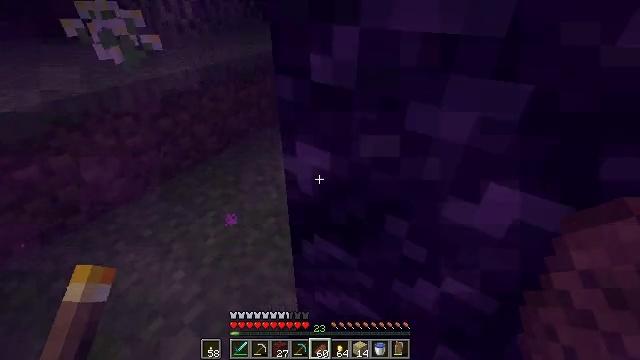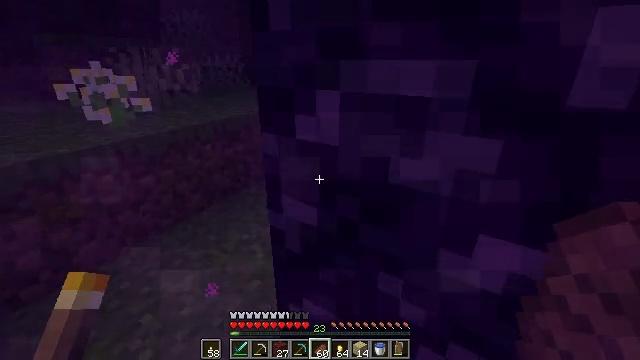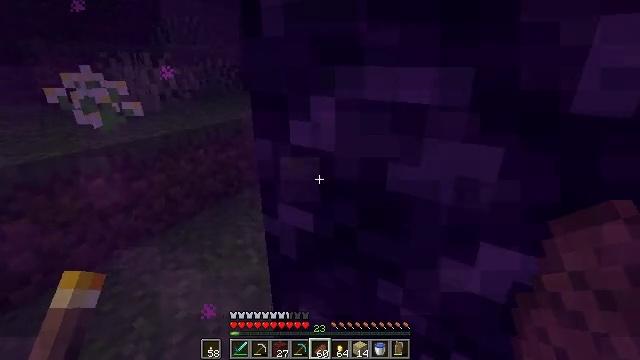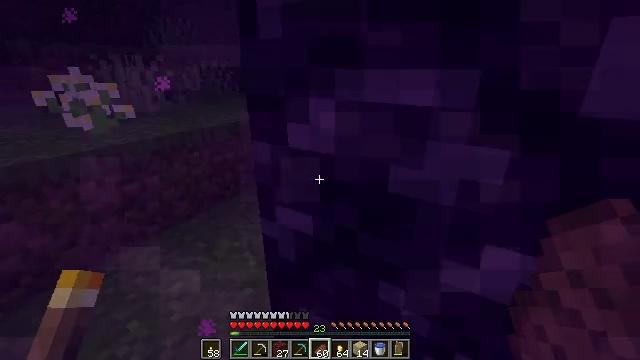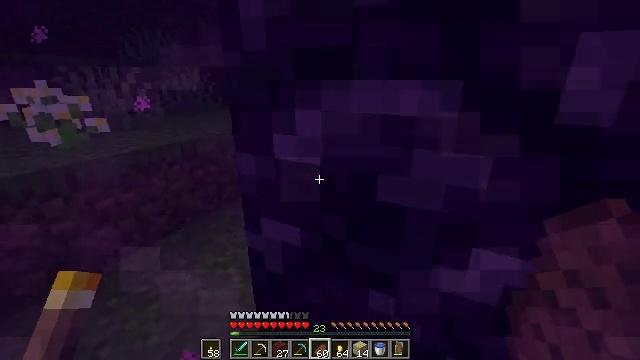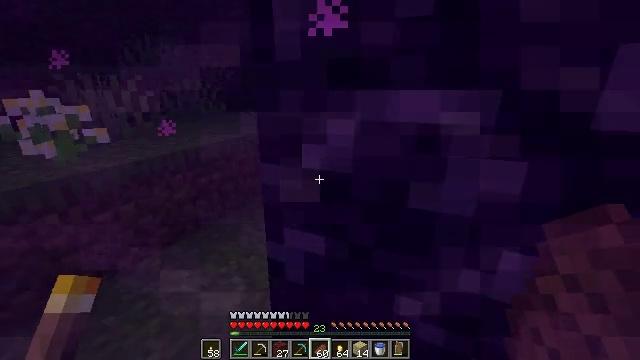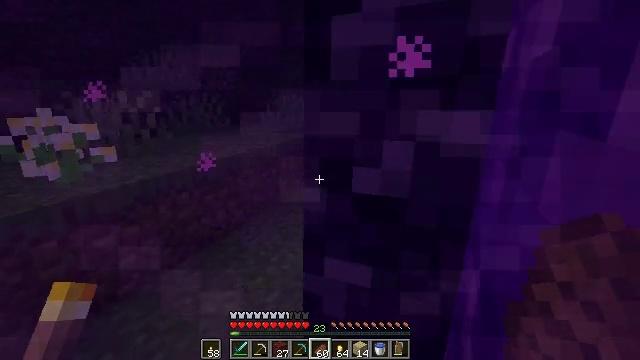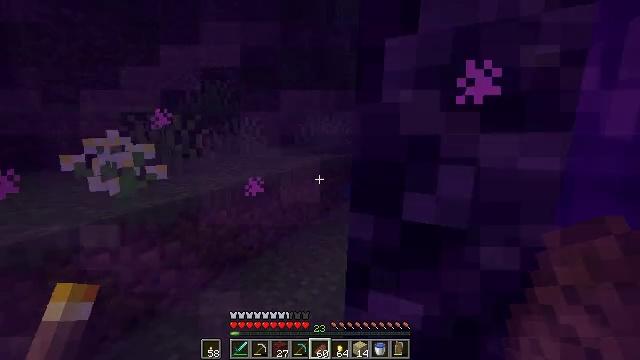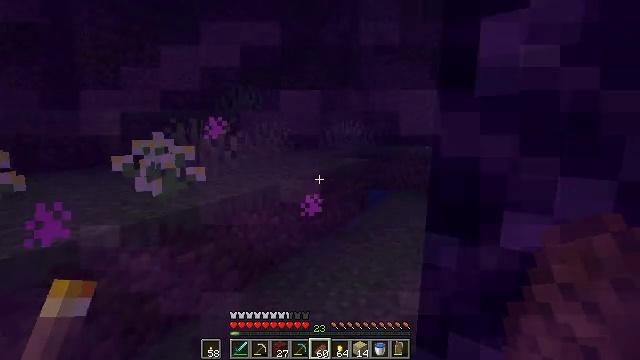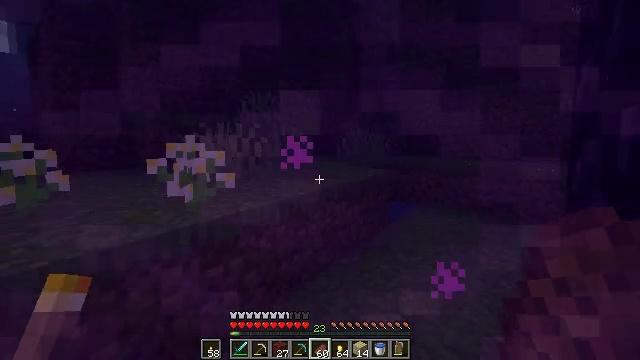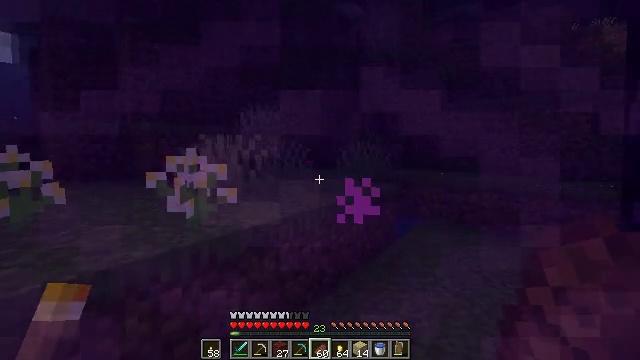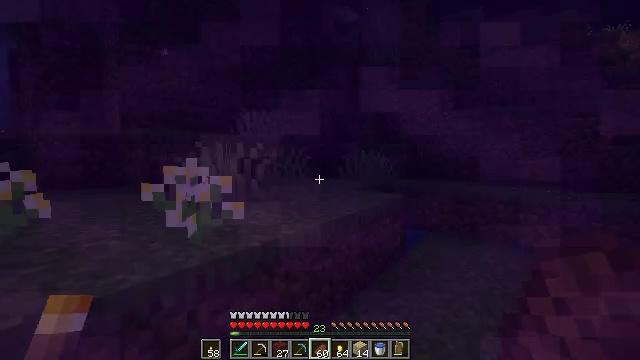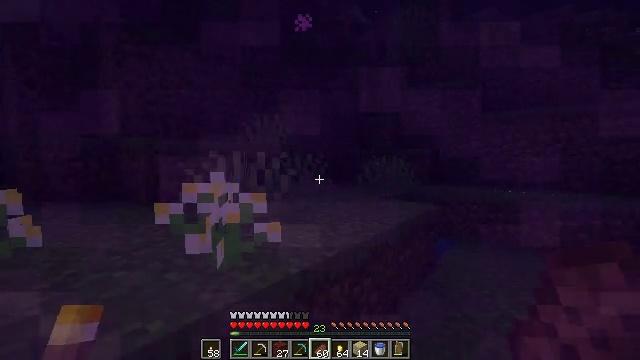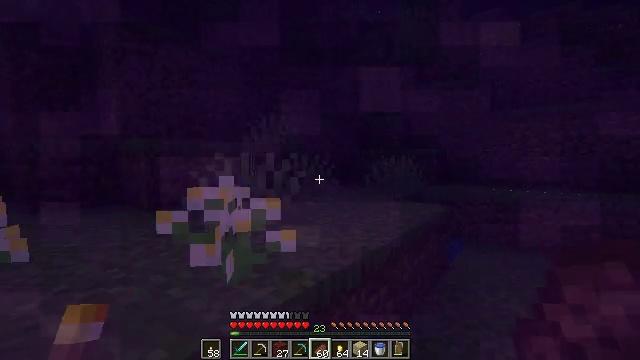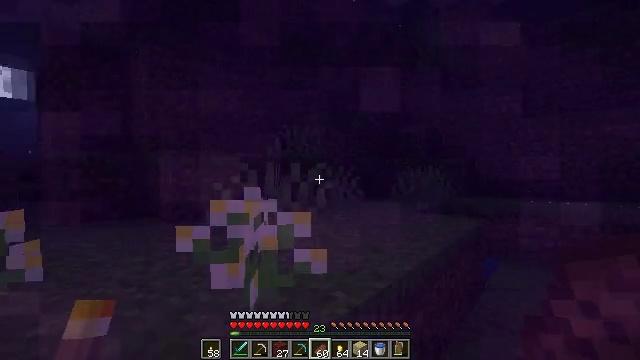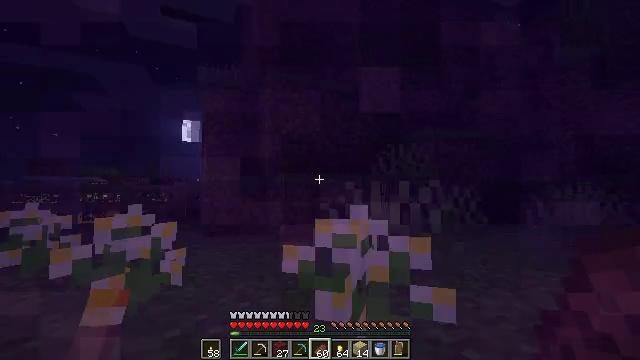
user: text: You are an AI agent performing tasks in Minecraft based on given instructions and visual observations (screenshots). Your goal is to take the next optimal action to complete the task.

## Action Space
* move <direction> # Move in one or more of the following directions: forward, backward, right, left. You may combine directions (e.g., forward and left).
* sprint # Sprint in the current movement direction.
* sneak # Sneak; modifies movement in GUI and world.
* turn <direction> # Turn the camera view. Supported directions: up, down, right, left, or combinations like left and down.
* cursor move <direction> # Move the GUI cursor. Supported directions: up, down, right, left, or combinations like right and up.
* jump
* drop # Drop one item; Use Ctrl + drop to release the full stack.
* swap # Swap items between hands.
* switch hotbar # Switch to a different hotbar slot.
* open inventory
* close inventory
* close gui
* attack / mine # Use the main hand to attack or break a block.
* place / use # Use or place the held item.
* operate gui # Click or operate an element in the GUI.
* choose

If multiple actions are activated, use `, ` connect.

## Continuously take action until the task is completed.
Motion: motion action
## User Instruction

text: Create a gold ingot in the furnace.
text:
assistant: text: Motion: turn right and up
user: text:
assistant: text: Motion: no_op
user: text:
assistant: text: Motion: no_op
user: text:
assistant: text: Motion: turn right and up
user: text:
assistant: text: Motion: move left, turn right
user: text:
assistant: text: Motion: move forward and move left, turn right and up
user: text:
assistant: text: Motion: move forward and move left, turn left and up
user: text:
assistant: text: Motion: move forward and move left, turn left and up
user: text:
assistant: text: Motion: move forward and move left, turn left and up
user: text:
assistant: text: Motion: move forward and move left, turn up
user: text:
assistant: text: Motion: move forward and move left
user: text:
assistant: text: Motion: move forward and move left
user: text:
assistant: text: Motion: move forward
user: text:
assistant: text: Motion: move forward, turn left and up
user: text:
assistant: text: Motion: move forward, turn left and up
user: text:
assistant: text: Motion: move forward, turn left
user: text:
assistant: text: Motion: move forward, turn left and down
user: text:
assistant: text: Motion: move forward, turn left
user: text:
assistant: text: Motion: move forward, turn left
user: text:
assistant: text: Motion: move forward and move right, turn left, jump
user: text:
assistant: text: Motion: move forward and move right, turn left, jump
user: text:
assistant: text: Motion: move forward and move right, turn left, jump
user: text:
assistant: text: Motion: move forward and move right, turn left and down
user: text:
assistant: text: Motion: move forward and move right, turn left
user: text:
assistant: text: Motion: move forward and move right
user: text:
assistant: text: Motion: move forward and move right
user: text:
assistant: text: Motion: move forward and move right
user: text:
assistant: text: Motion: turn right and down
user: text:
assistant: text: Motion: turn right and down
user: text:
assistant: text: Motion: turn right and down